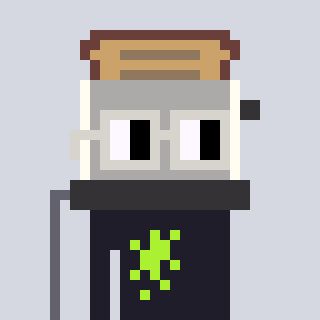
a pixel art character with square light gray glasses, a toaster-shaped head and a grayscale-colored body on a cool background